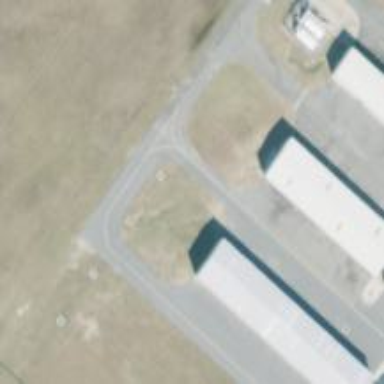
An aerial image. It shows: View of taxiway at the airport.